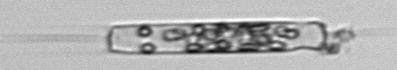
Label: Ditylum_brightwellii